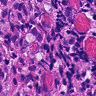
Metastatic tissue present: yes